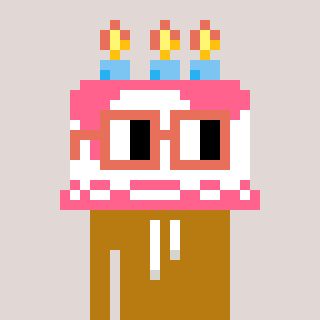
a pixel art character with square orange glasses, a cake-shaped head and a gold-colored body on a warm background